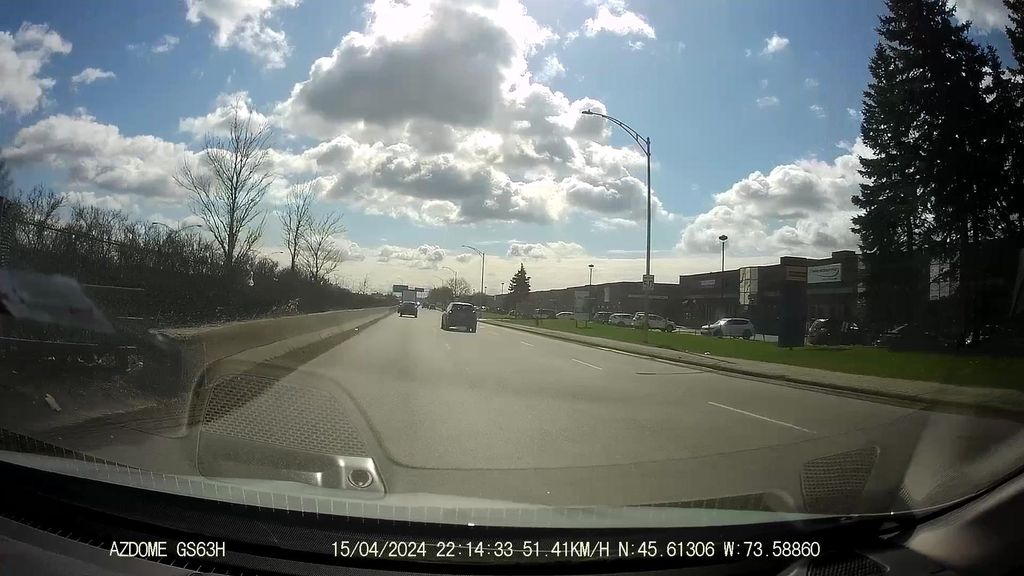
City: montreal